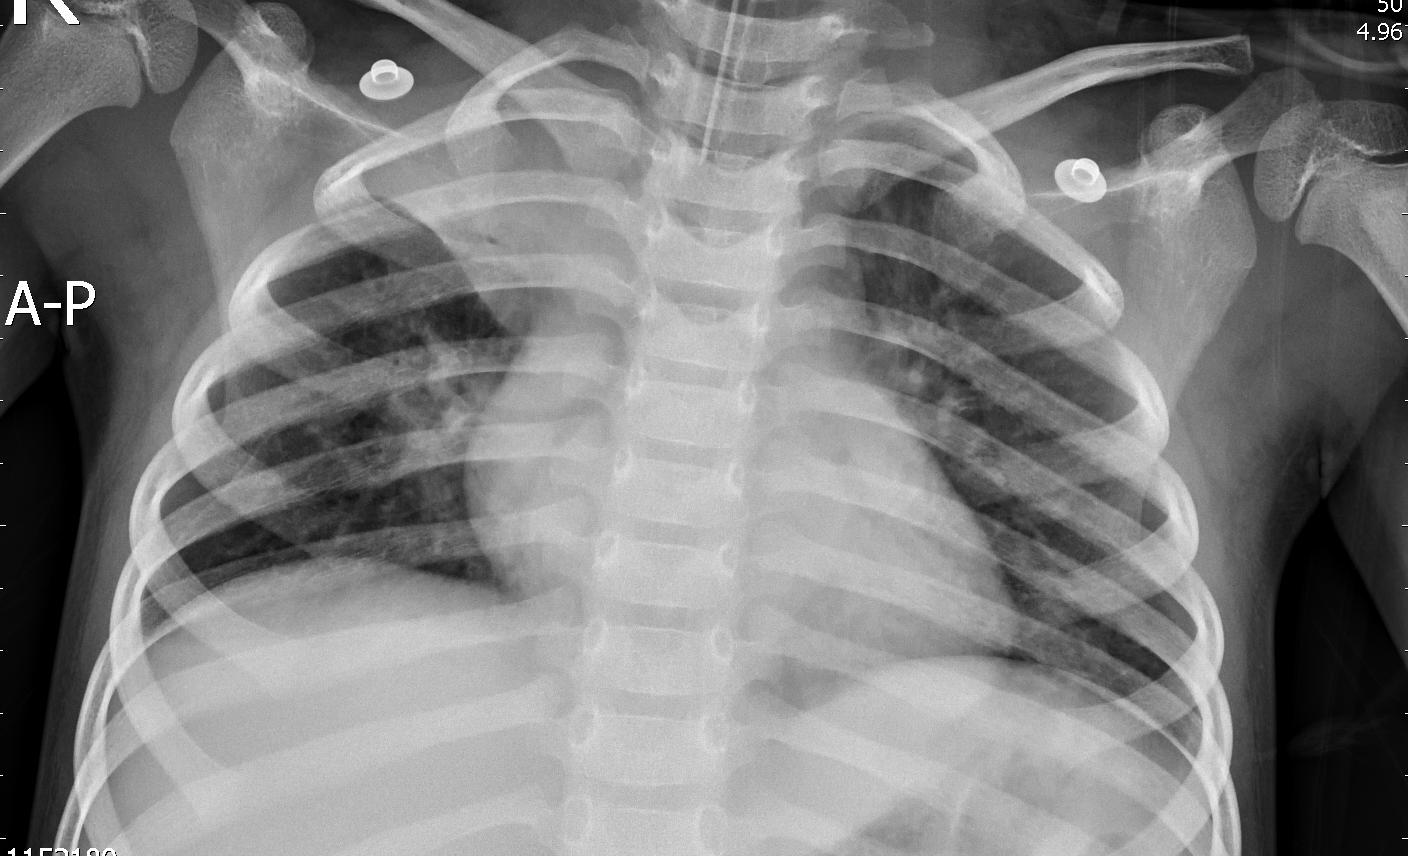
Diagnosis: PNEUMONIA